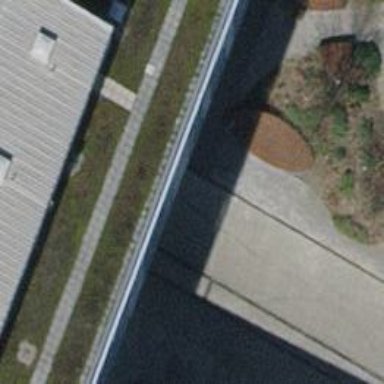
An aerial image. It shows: Footway that passes through building tunnel.